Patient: sex F, age 39
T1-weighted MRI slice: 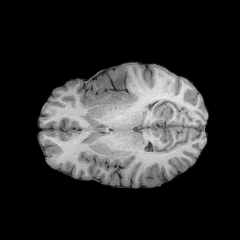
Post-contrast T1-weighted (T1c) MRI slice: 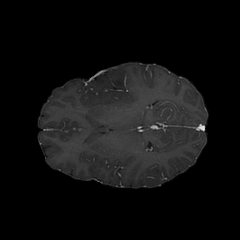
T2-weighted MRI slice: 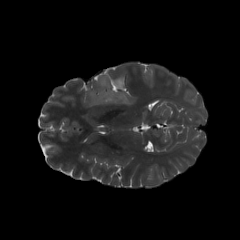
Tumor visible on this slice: yes
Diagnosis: Astrocytoma, IDH-mutant
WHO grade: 2